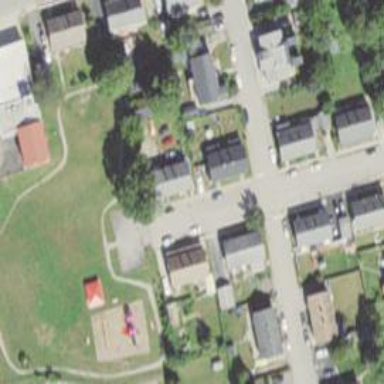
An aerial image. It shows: Residential driveway designated as service road.